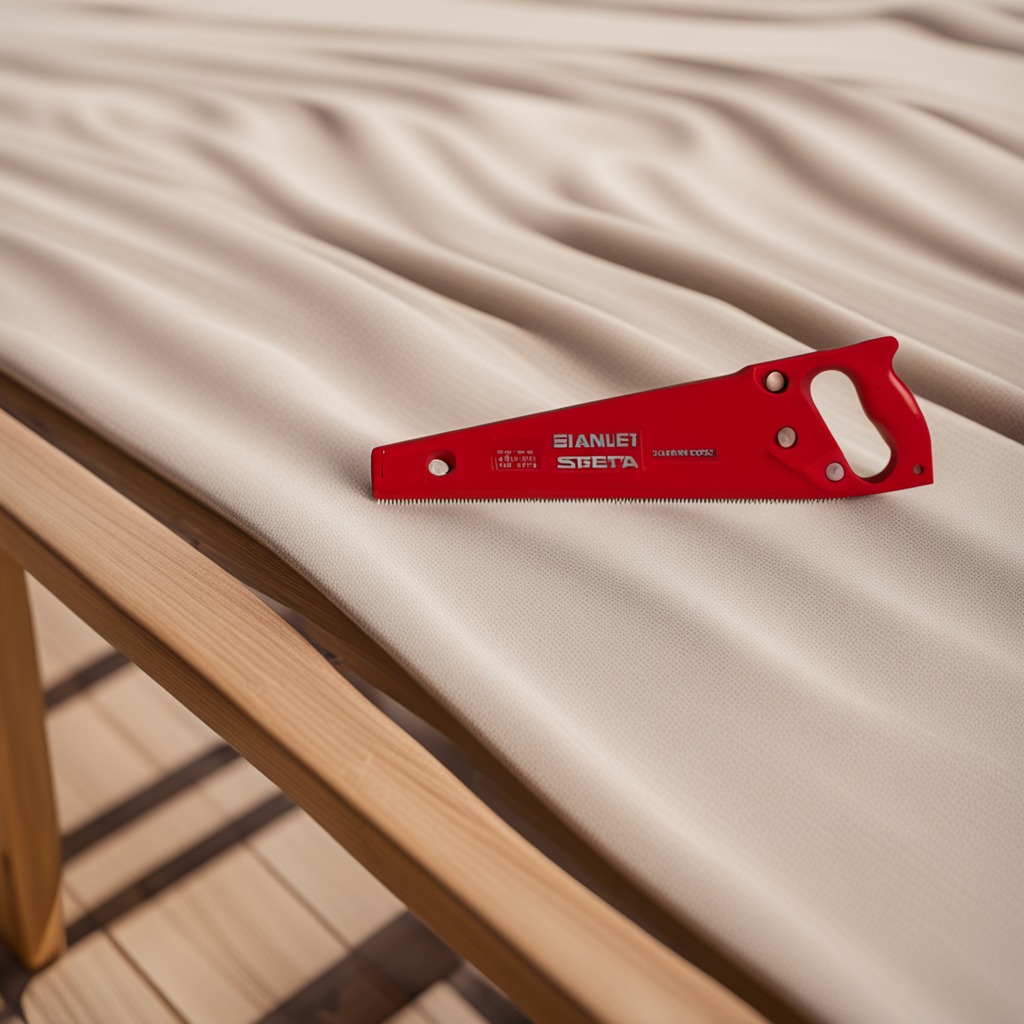
A handheld metal saw is lying on the wooden table.